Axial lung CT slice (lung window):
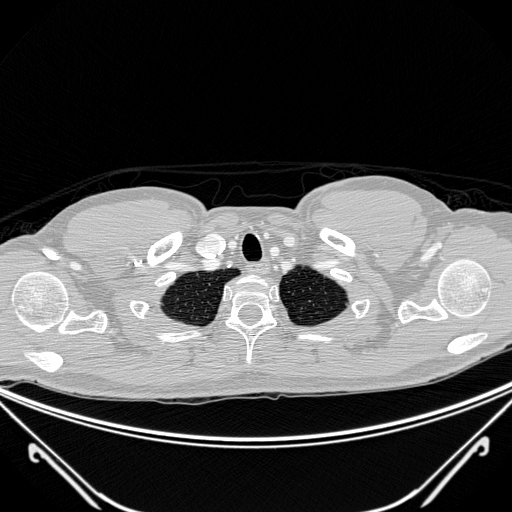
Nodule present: no